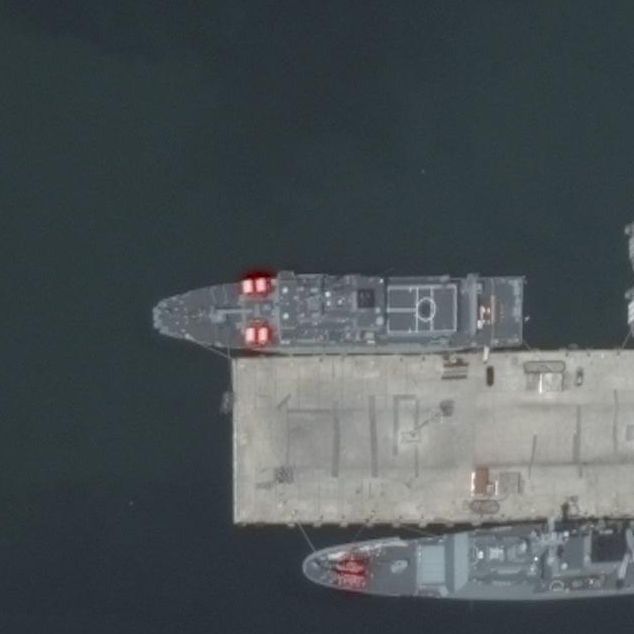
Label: destroyer